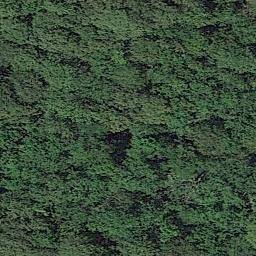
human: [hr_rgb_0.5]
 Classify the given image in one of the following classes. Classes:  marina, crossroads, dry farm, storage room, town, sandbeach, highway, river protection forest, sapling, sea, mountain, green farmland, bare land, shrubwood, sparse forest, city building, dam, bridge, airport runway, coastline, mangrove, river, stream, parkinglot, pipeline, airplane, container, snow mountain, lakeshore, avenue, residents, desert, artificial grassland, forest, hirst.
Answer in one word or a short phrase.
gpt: forest